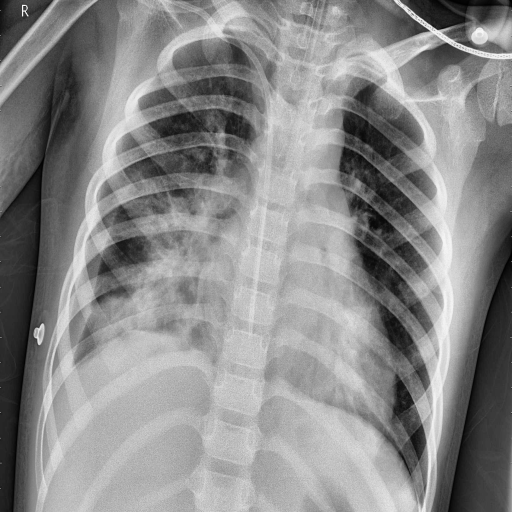
Finding: PNEUMONIA